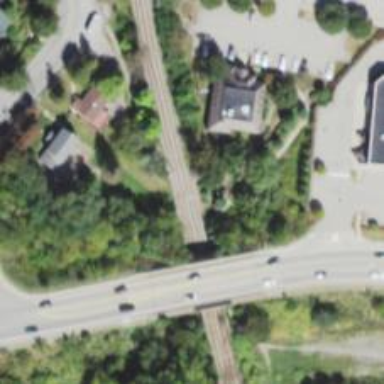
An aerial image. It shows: Railway crossing.